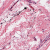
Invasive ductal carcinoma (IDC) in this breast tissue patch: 0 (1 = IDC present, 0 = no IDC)